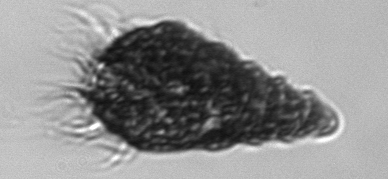
Label: Laboea_strobila